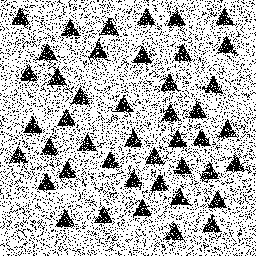
Squares: 0
Triangles: 44
Stars: 0
Total shapes: 44